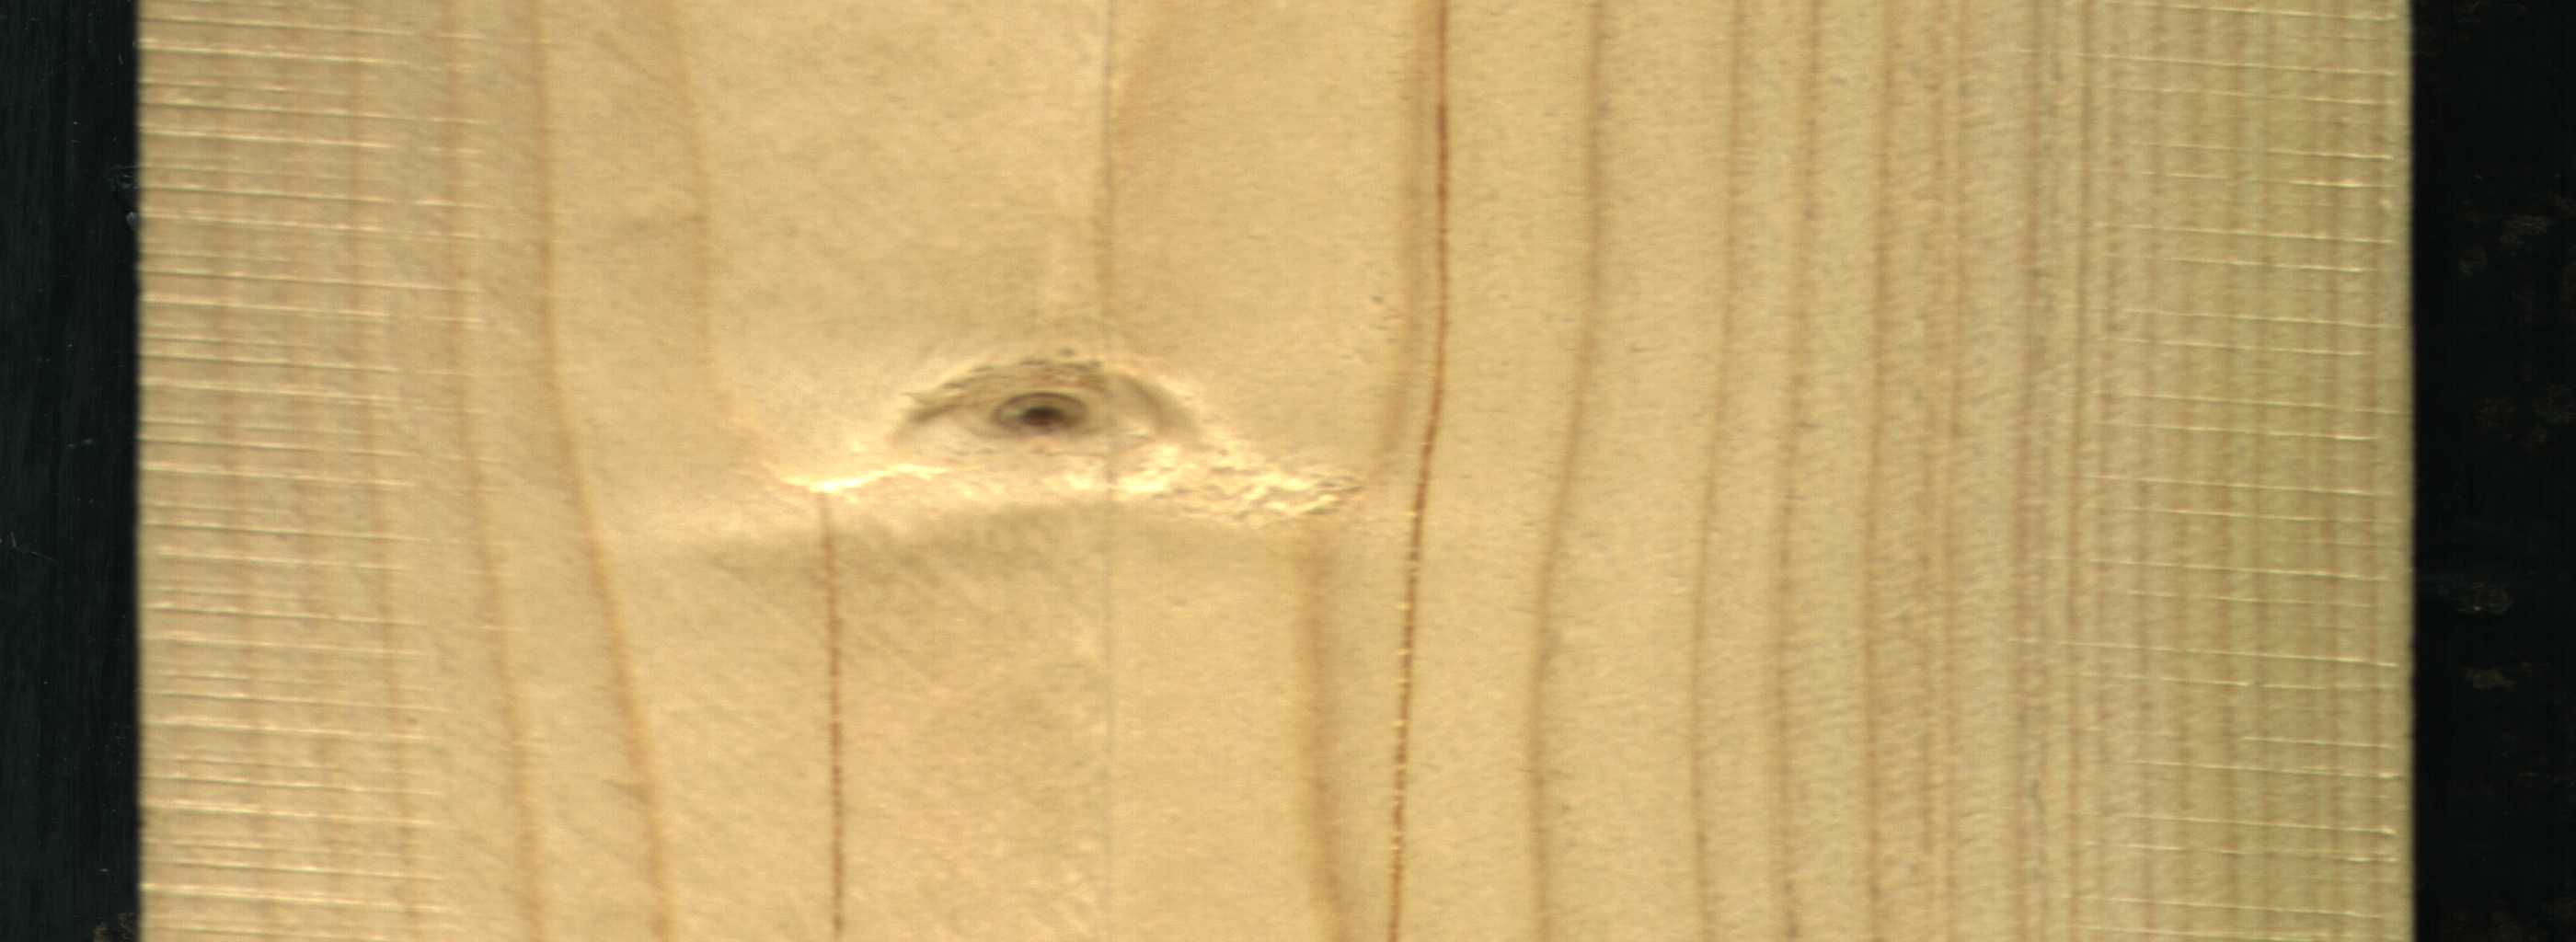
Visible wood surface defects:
resin
resin
Live_Knot